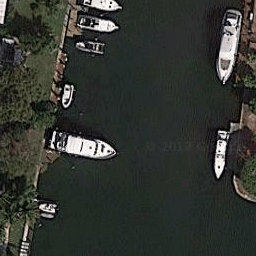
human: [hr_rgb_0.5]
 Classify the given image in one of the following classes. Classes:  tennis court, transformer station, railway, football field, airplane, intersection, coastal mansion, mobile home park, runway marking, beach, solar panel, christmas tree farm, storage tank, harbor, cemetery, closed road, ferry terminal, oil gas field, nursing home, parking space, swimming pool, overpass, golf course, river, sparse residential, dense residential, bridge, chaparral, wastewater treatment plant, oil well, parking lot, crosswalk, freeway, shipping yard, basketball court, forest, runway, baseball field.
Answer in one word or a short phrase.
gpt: harbor